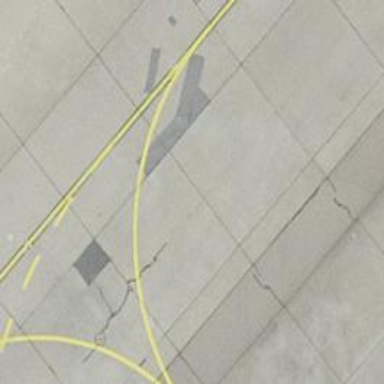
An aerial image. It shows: View of taxiway at the airport.